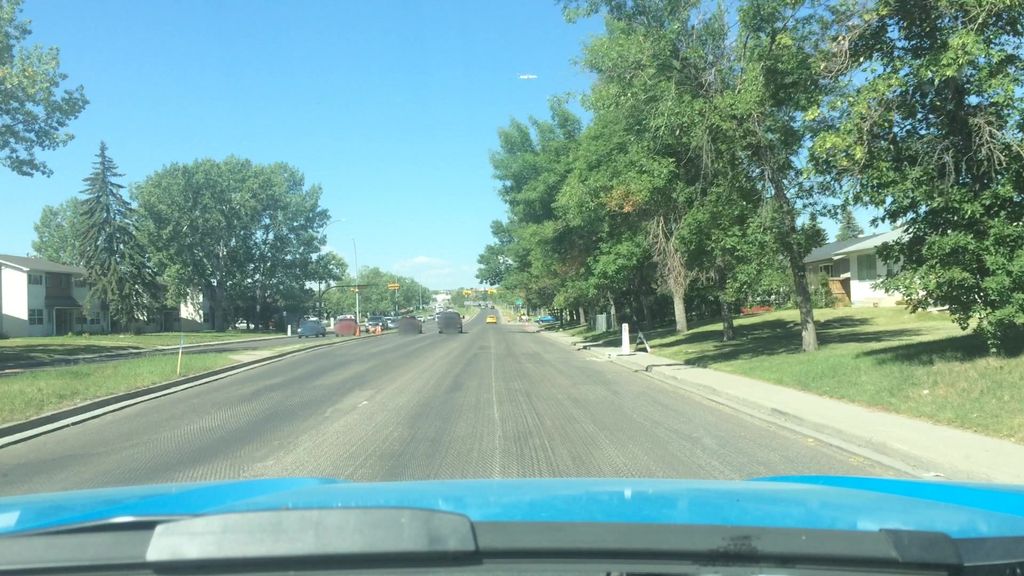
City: calgary